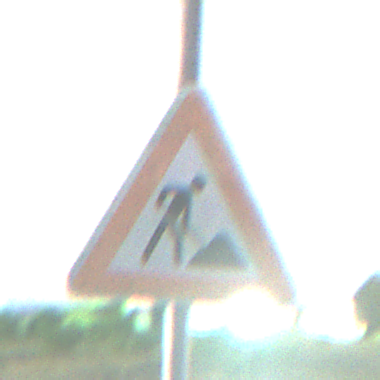
Verkehrszeichen: Arbeitsstelle
Umgebung: Outdoor, Nature
Tageszeit: Night
Wetter: Overcast
Licht: Artificial
Jahreszeit: NotSpecified
Kontrast: LowContrast